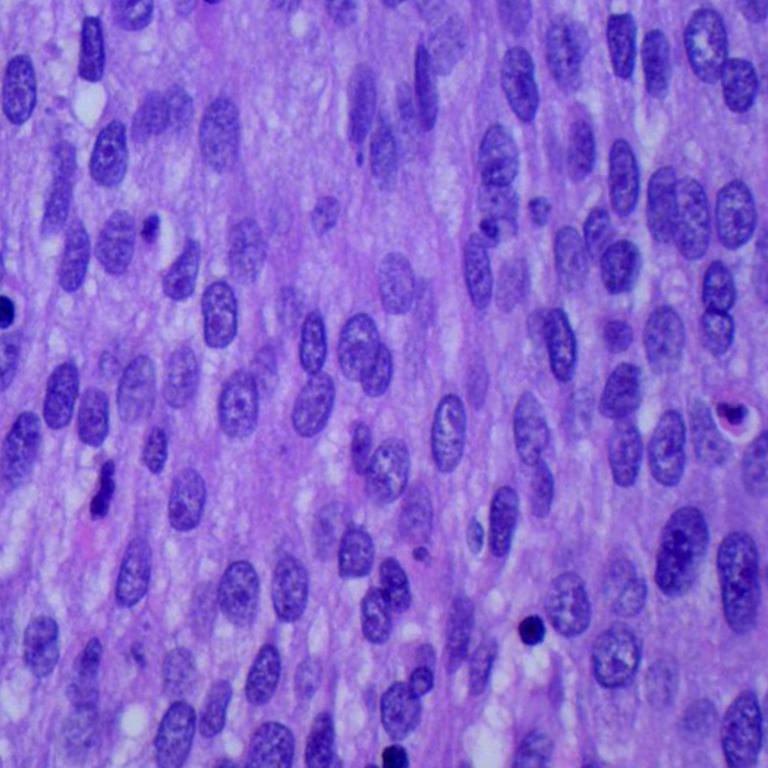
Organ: lung
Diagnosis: squamous carcinomas